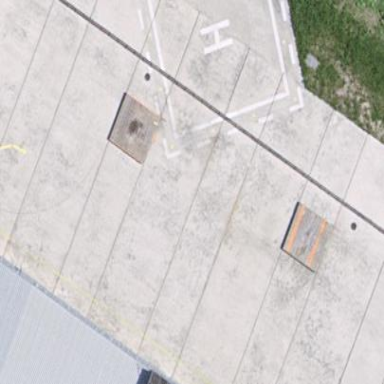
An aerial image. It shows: Helipad with concrete surface.